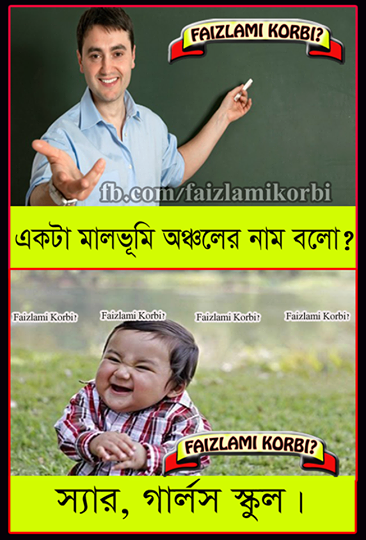
Caption: একটা মালভূমি অঞ্চলের নাম বলো? স্যার,গার্লস স্কুল।
Label: non-hate